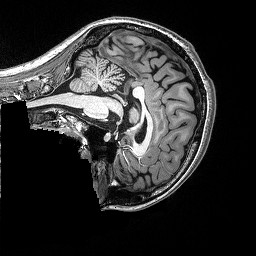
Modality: T1w
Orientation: sagittal